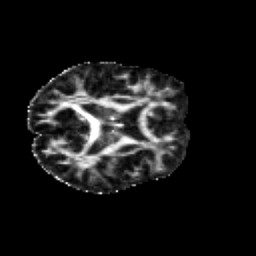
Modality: FA
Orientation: axial
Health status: healthy
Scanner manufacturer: siemens
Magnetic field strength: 3 T
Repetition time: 12 s
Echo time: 0.092 s